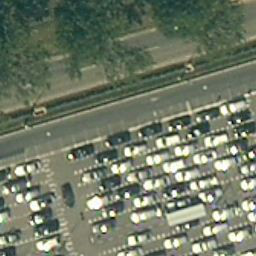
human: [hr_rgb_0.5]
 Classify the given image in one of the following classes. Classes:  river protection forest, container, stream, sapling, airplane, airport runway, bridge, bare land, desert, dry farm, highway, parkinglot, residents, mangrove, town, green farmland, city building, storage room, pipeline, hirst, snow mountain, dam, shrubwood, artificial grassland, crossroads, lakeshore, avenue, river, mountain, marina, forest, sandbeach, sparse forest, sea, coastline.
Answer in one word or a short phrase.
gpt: parkinglot